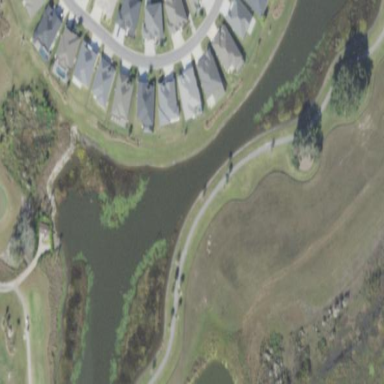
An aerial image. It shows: Pond surrounded by natural water.